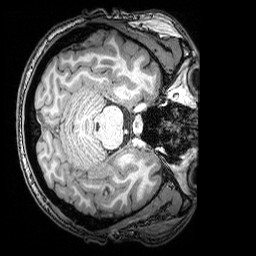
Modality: T1w
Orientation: axial
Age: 22
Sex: male
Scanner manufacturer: siemens
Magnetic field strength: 3 T
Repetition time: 2.53 s
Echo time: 0.00388 s